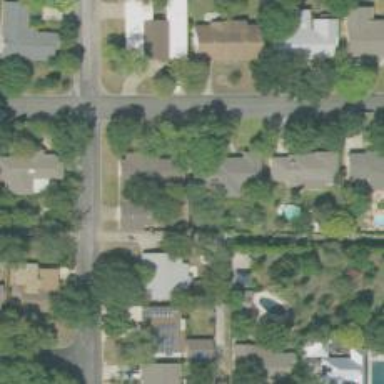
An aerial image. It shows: Alley classified as service road.